Interaction volume radius: 10 \u00c5
Interaction volume height: 30 \u00c5
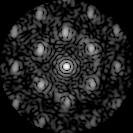
Disorder parameter: 0.4959